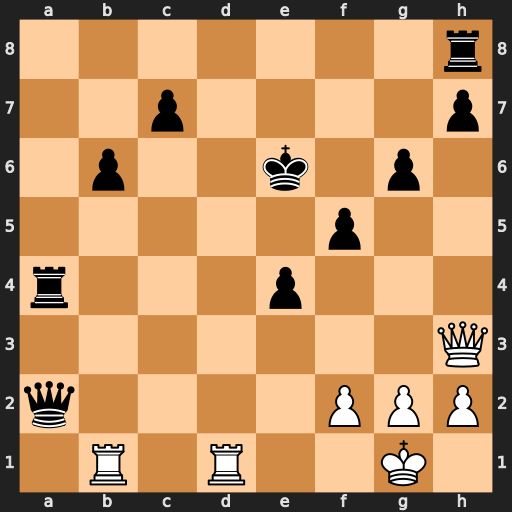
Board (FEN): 7r/2p4p/1p2k1p1/5p2/r3p3/7Q/q4PPP/1R1R2K1
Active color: w
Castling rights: -
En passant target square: -
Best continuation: Qc3 Rd8 Rxb6+ cxb6 Qc6+